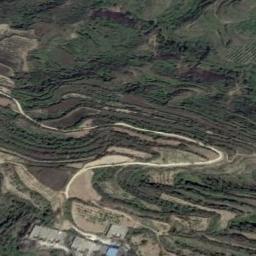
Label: terrace